Question: Eclipse is offering 'final' but I can't increase the 'i' variable.
'''
@Override
public void onClick(View v) {
final TextView tv = (TextView) findViewById(R.id.tvSayac);
int i = 1;
do {
try {
new Thread(new Runnable() {
public void run() {
tv.post(new Runnable() {
public void run() {
tv.setText(Integer.toString(i));
}
});
}
});
i++;
Thread.sleep(1000);
} catch (InterruptedException e) {
e.printStackTrace();
}
} while (i < 16);
}
'''

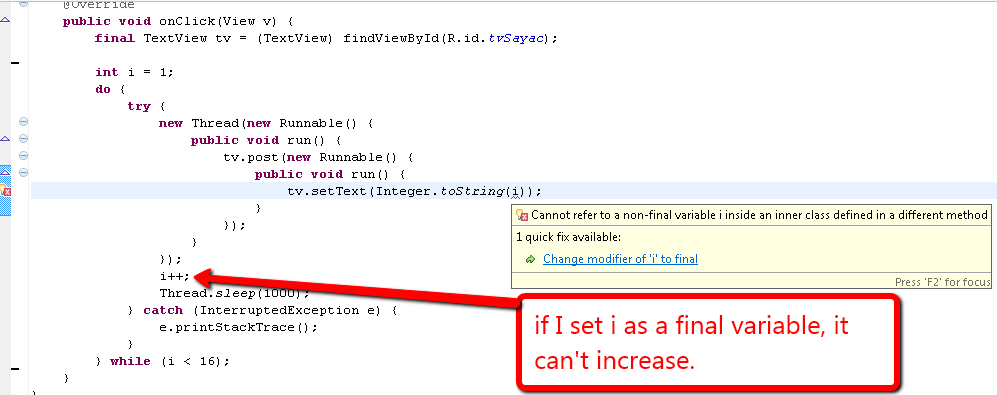
Answer: A final is an entity that can not be changed after it is initialized.
<URL>
What you could do is create a variable within the scope of the do/while loop that is final with the value of 'i' and send that into the function.